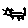
Label: cat